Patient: sex M, age 42
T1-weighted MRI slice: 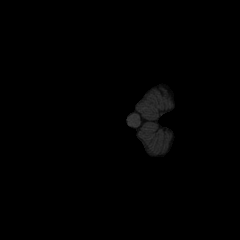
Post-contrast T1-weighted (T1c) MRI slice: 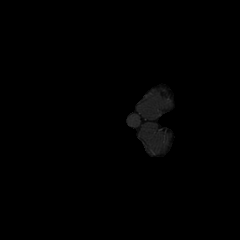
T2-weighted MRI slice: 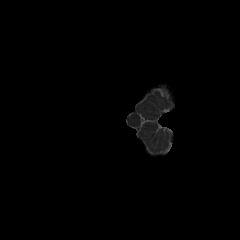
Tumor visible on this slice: no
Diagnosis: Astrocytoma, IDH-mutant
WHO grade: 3